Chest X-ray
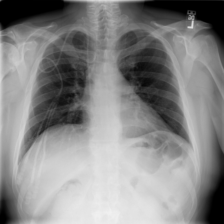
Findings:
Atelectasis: negative
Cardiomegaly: negative
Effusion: negative
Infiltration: negative
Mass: negative
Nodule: negative
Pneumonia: negative
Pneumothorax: negative
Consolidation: negative
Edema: negative
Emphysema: negative
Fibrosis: negative
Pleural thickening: negative
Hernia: negative